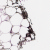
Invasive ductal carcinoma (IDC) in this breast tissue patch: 0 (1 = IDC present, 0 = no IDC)